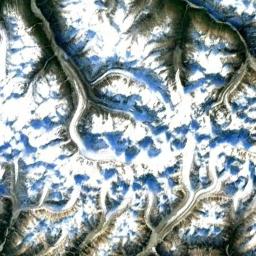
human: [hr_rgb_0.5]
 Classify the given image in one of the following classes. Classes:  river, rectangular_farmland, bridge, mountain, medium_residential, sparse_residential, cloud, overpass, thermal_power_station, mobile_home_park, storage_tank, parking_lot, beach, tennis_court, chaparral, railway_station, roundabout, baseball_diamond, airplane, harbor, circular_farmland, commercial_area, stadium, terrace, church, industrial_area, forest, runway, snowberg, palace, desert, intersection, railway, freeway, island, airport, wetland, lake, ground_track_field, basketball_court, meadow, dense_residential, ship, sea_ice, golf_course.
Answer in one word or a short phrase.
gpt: snowberg